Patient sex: F
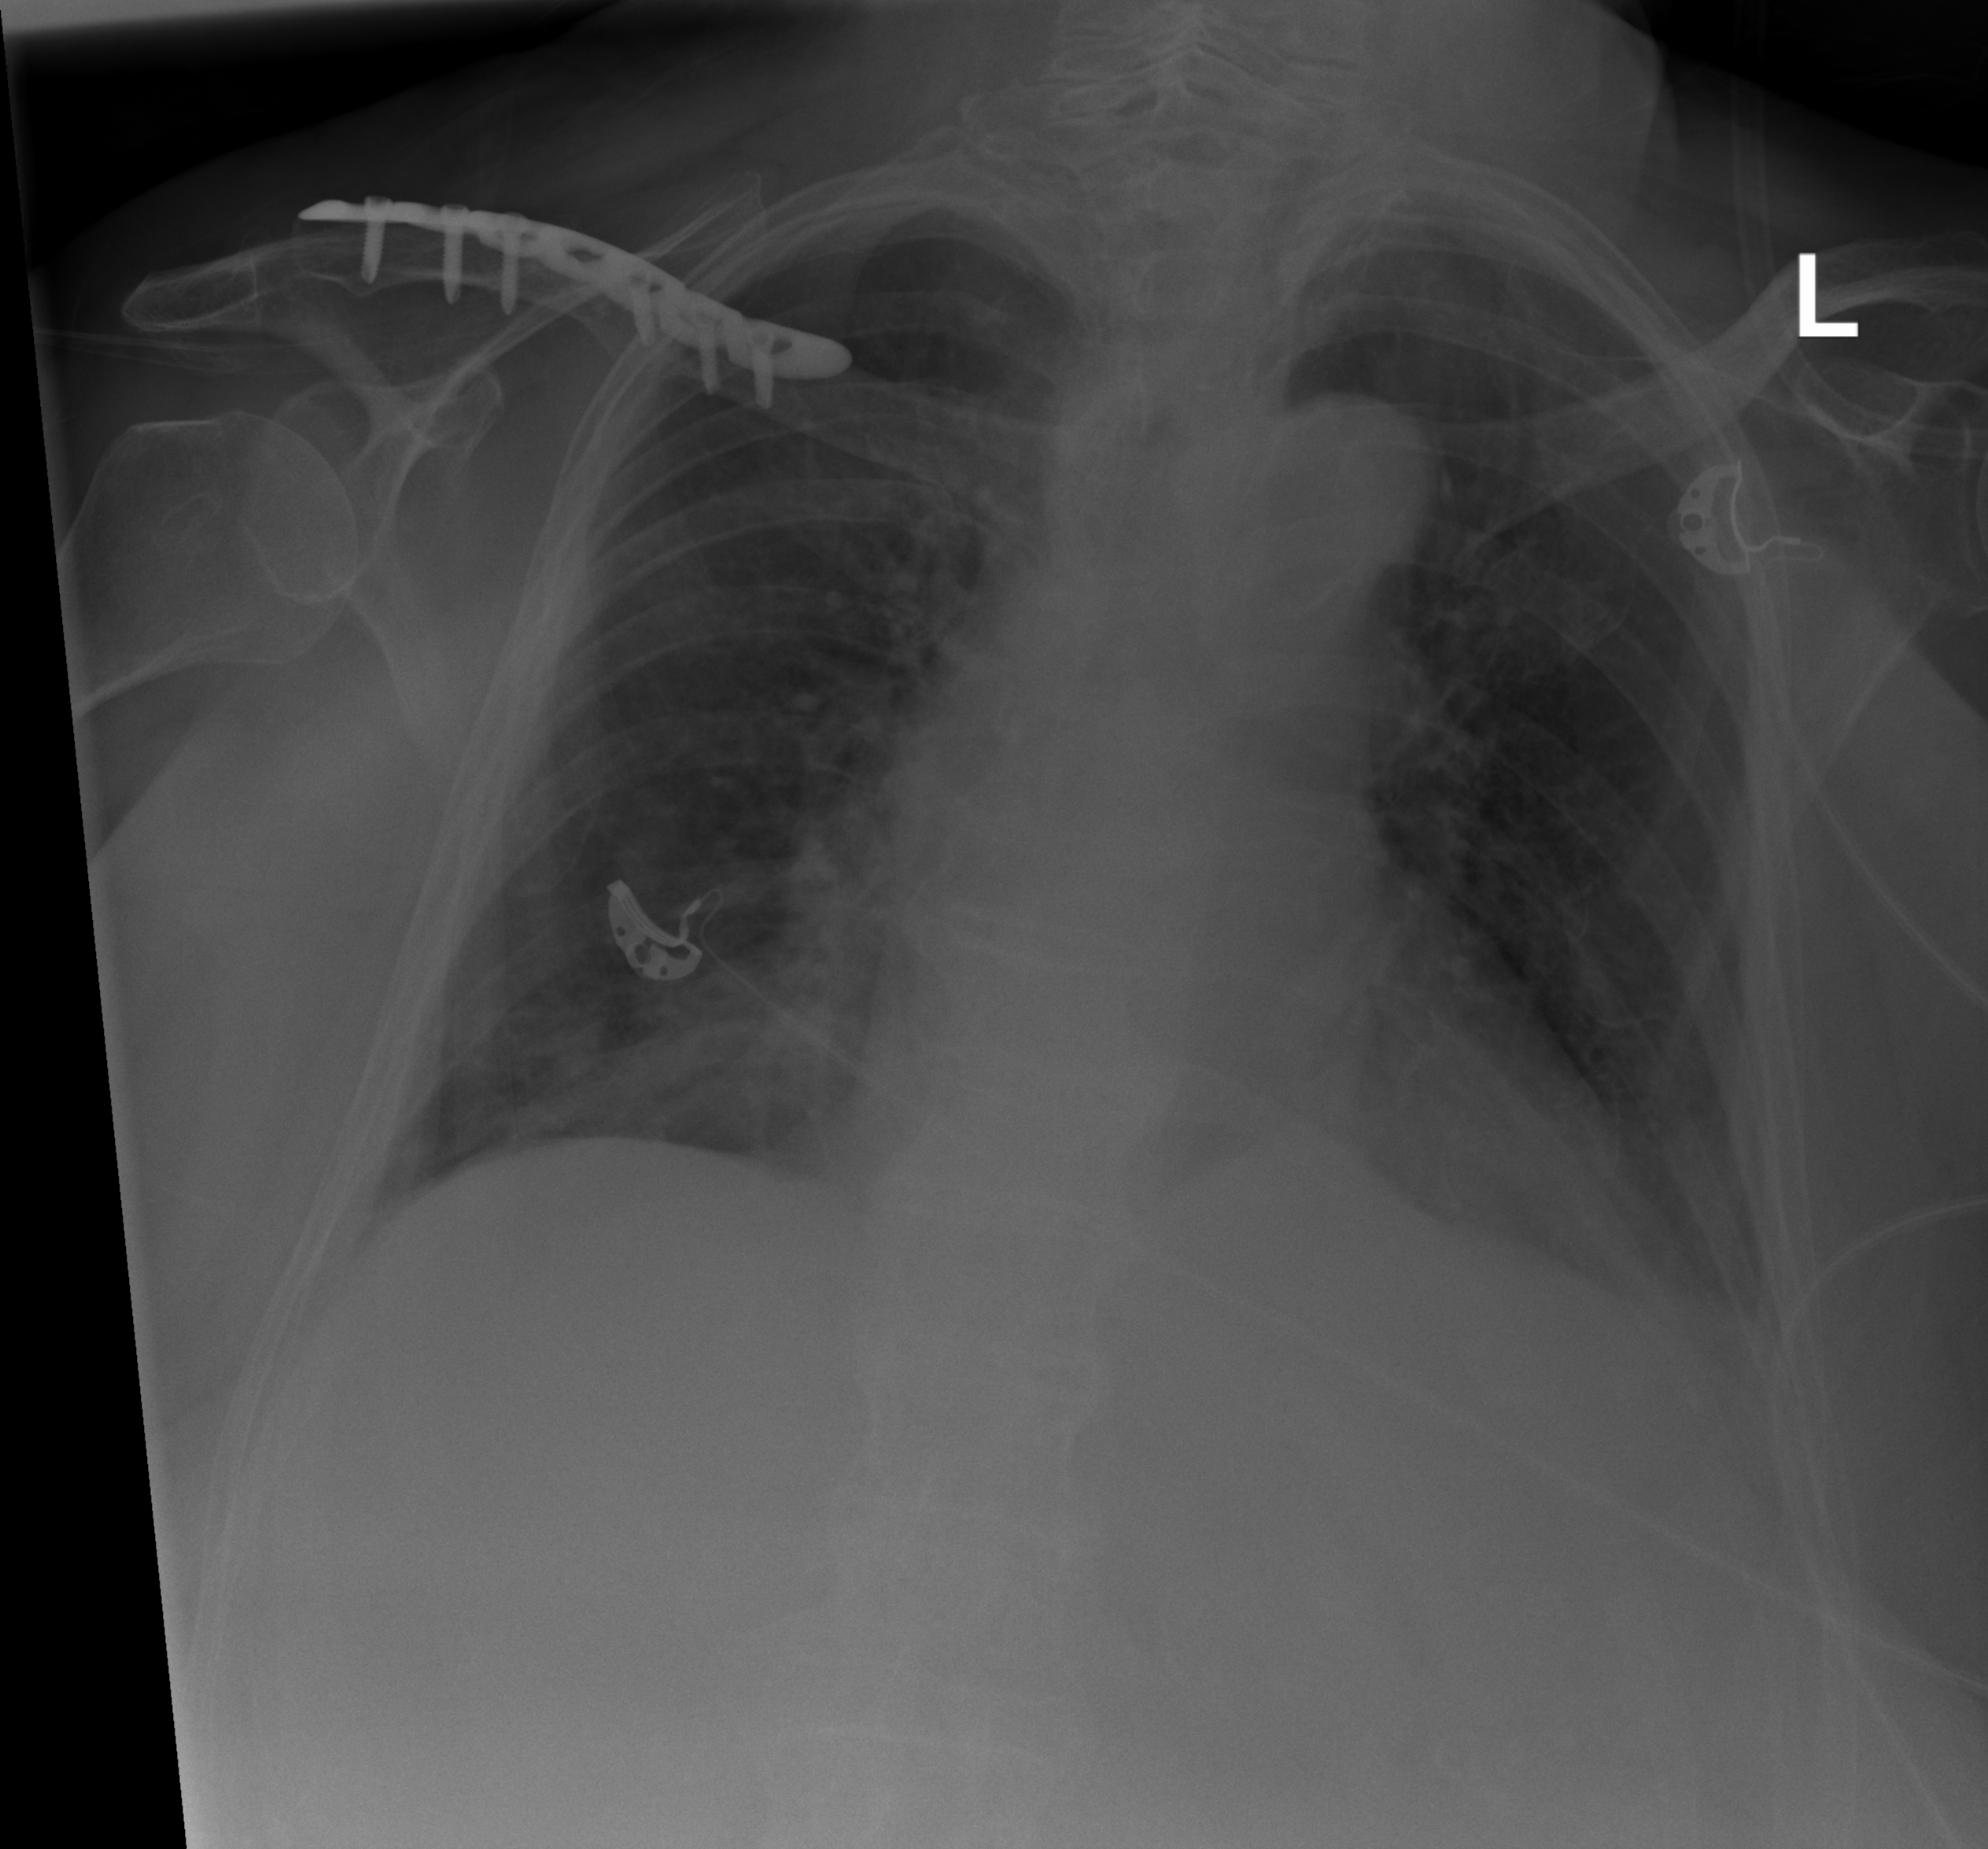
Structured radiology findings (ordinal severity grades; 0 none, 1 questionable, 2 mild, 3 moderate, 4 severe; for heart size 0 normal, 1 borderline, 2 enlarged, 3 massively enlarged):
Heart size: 0
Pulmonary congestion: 0
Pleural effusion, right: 0
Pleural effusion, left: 2
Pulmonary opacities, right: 2
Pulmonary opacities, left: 0
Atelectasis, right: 0
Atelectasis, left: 2